Question: I am trying to display a GridView in a Dialog. Despite all my efforts, the GridView width grows to the entire screen, instead of wrapping to the columns. The layout and an image depicting the issue are below (I set a background color for the GridView to illustrate the issue).
'''
<?xml version="1.0" encoding="utf-8"?>
<GridView xmlns:android="http://schemas.android.com/apk/res/android"
android:id="@+id/colorgridview"
android:background="#FF00CCBB"
android:layout_width="wrap_content"
android:layout_height="wrap_content"
android:numColumns="4"
android:verticalSpacing="5dp"
android:horizontalSpacing="5dp"
android:columnWidth="70dp"
android:stretchMode="none"
/>
'''

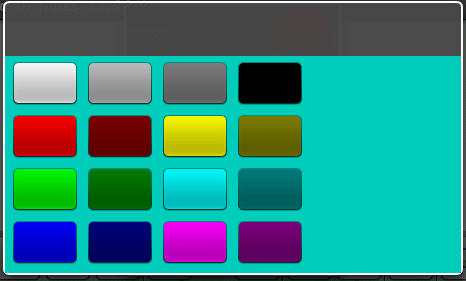
Answer: I know that this post is a bit outdated. But if someone needs a solution to this, this answer may come in handy.
It is possible to set the view's width after screen measurement.
To do this:
Let your class implement the OnGlobalLayoutListener.
The screen is measured when the onGlobalLayout method is called. We can do our magic here.
GridView.getLayoutParams().width = ....
edit:
I wasn't very clear on how to add the onGlobalLayoutListener. See plugmind's post, he shows how to add it.
<URL>
Kind regards,
Bram